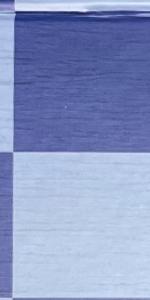
Label: Empty